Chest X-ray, PA view. Patient: 58 years old, sex F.
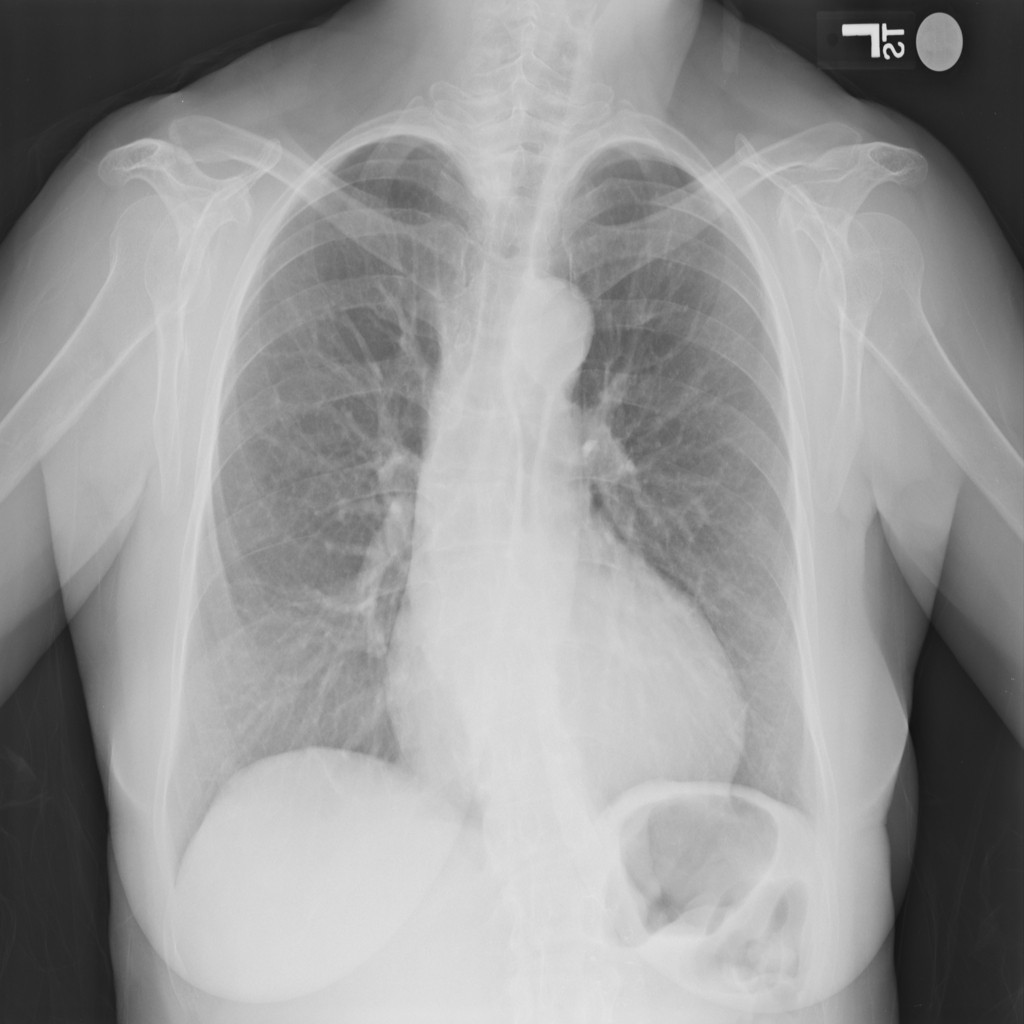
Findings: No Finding